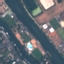
Label: River